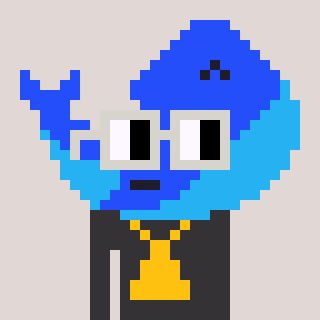
a pixel art character with square light gray glasses, a whale-shaped head and a grayscale-colored body on a warm background